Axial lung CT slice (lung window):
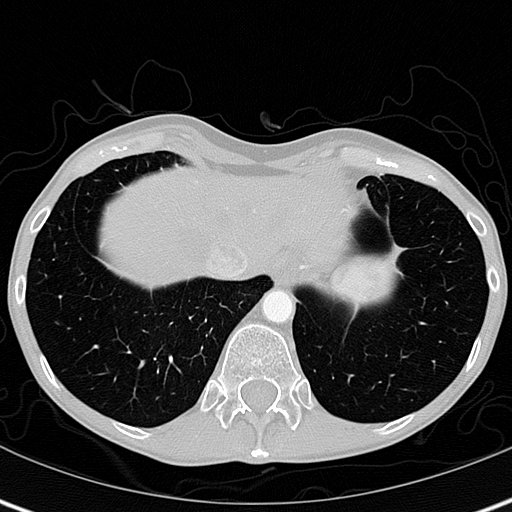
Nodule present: no